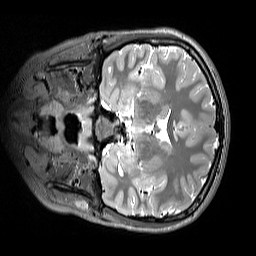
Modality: T2w
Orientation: coronal
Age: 10
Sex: female
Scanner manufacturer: siemens
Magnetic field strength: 3 T
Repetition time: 3.2 s
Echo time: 0.408 s